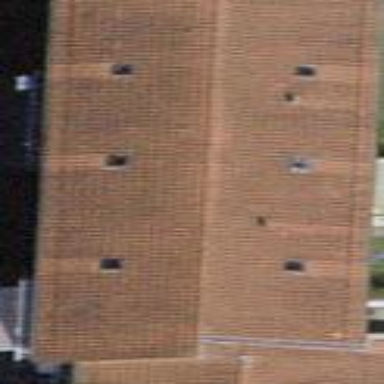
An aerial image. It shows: Building with tiled roof.